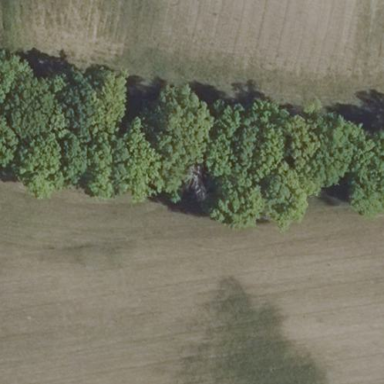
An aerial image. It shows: Semi-deciduous forest mainly consisting of broadleaved trees.